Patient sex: M
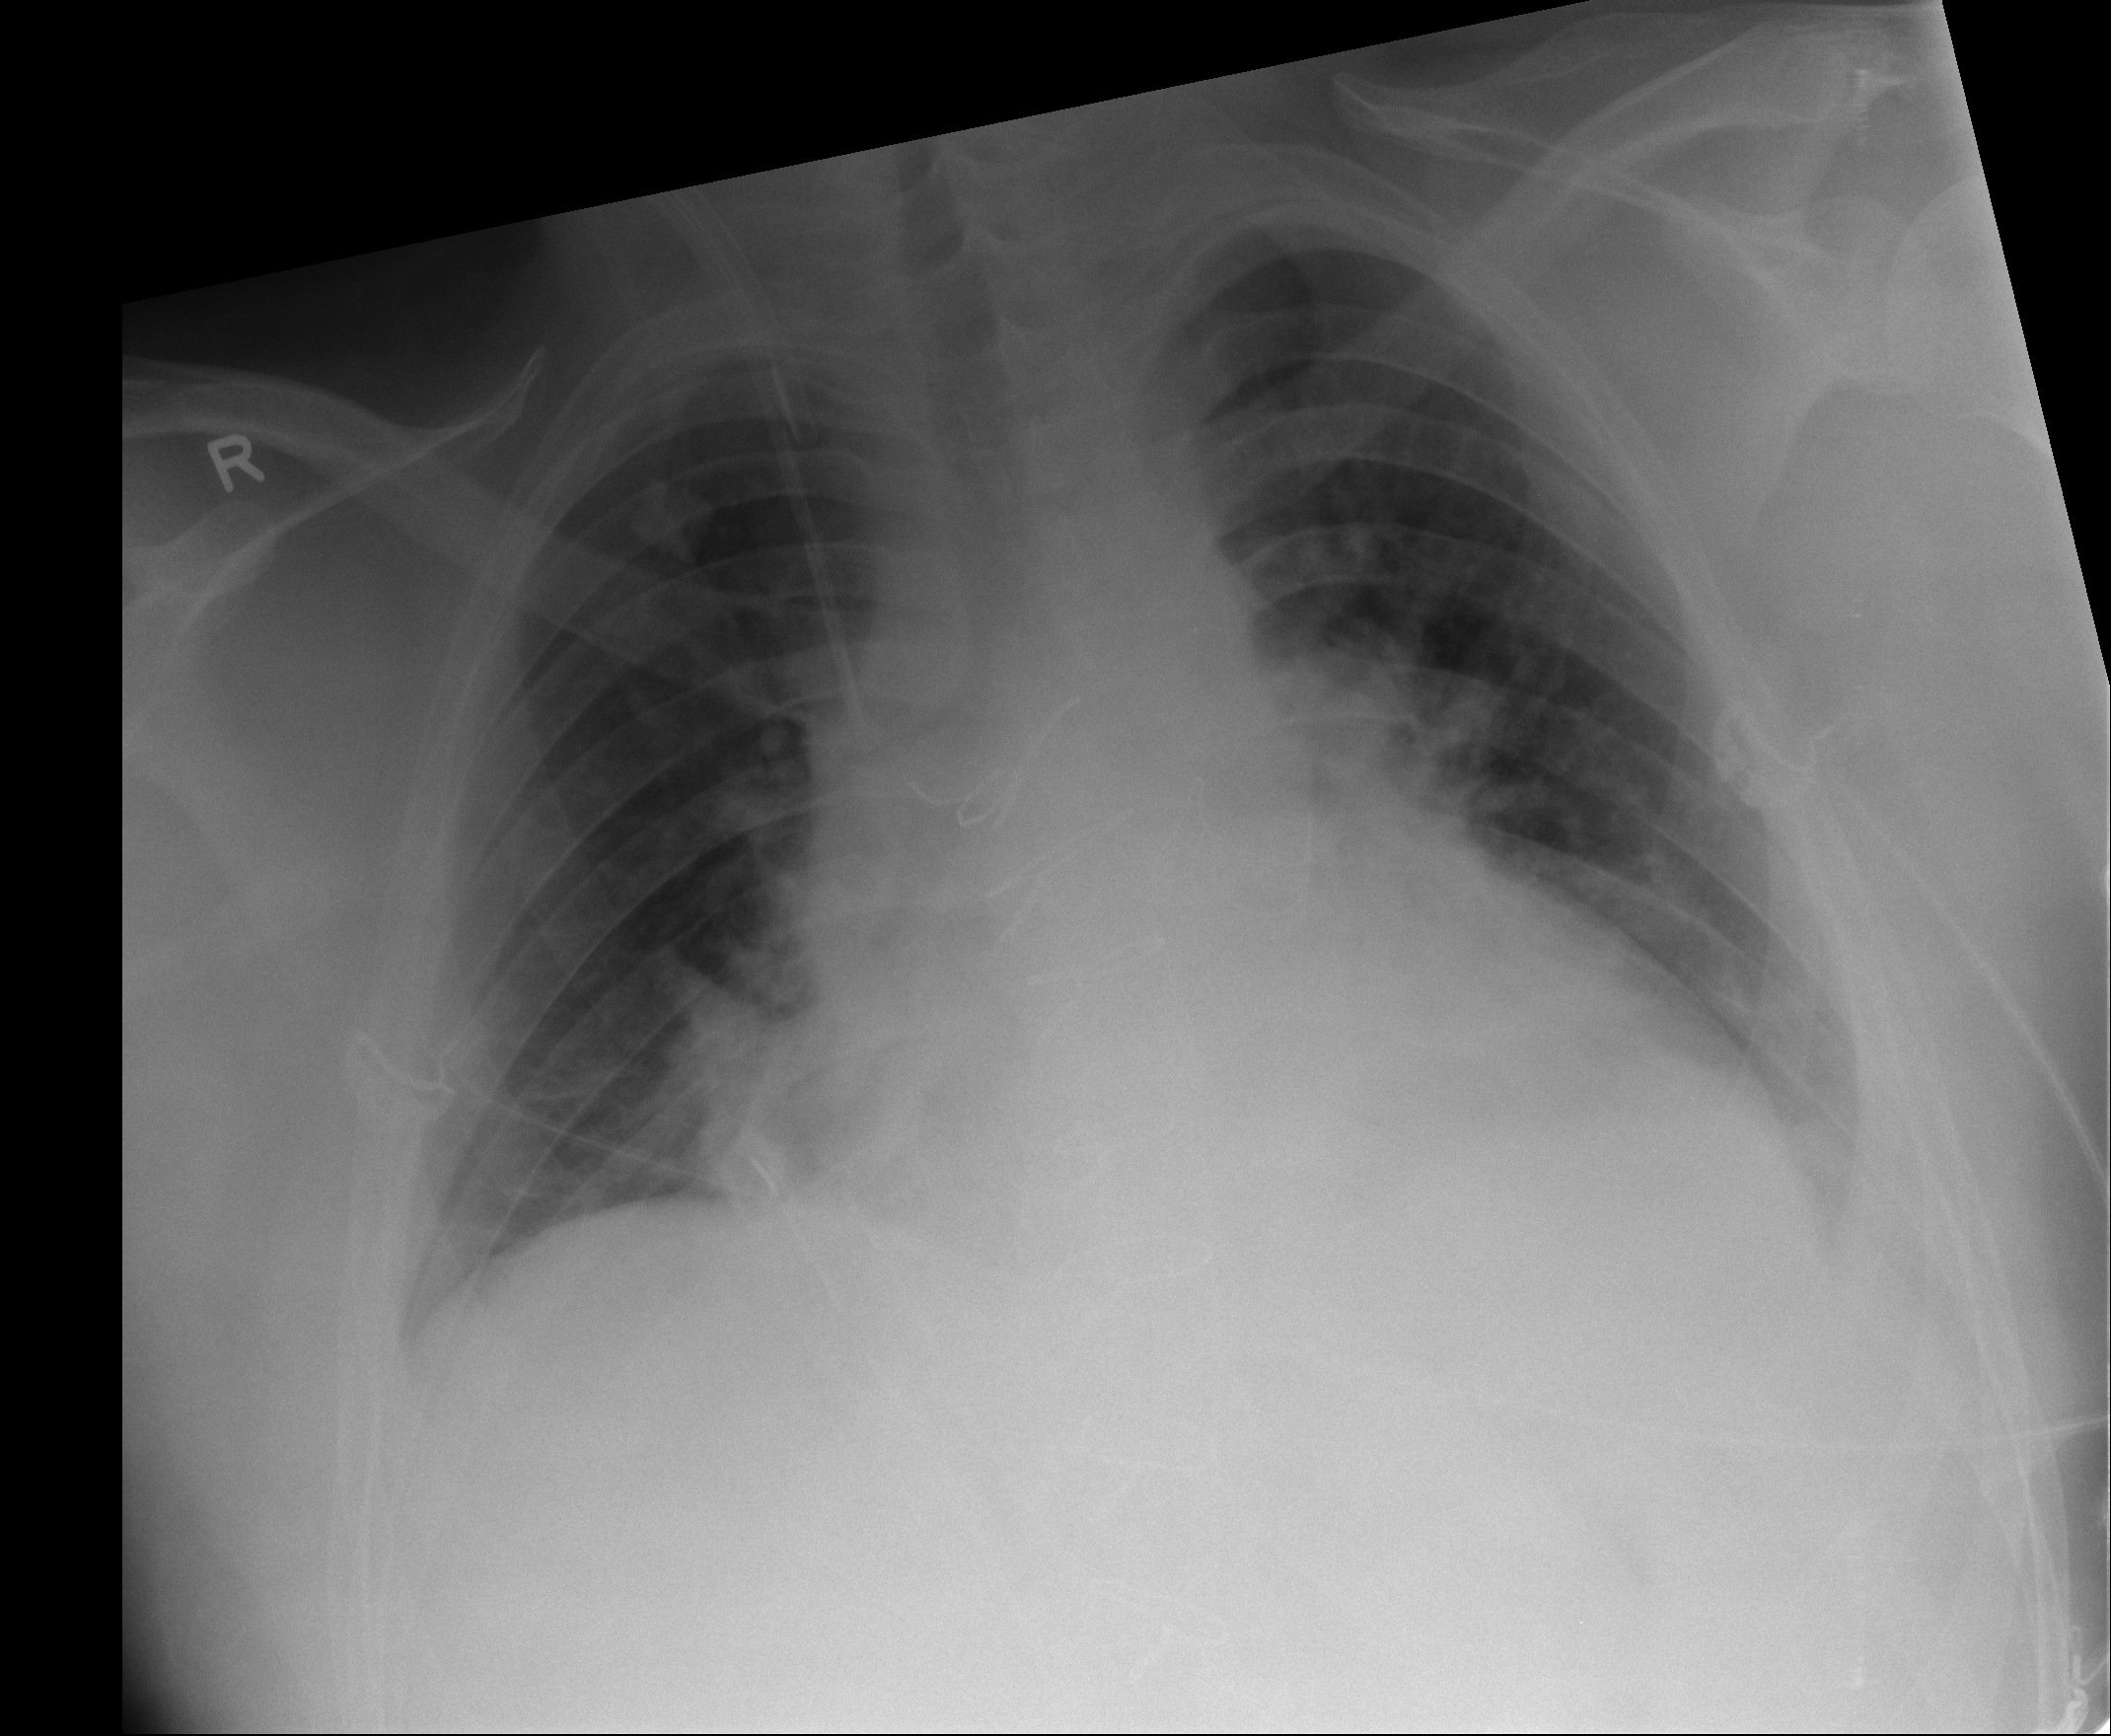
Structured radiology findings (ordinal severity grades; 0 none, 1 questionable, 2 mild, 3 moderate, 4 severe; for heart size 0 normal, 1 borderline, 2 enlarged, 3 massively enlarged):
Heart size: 2
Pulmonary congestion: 2
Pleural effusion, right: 0
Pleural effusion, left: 2
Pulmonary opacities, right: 0
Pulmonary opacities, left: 0
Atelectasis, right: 2
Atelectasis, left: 2